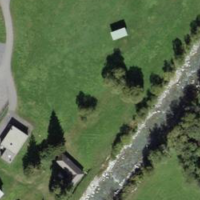
EUNIS habitat code: 24
Species observed at this site:
Passer domesticus